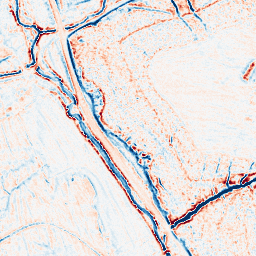
Category: edge_preserving
Decomposition family: bilateral
Decomposition parameters: d: 9
sigma_color: 50
sigma_space: 25
Upsampling method: regularized
Upsampling parameters: scale: 2
lambda_reg: 0.001
Upsampling scale: 2